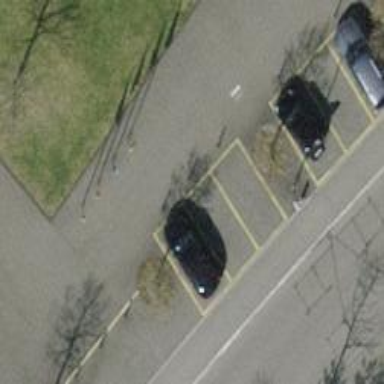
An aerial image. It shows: Bollard.